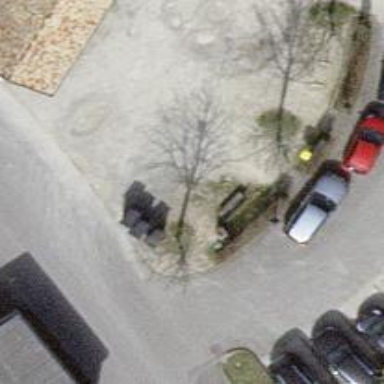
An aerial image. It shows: Bench for seating.